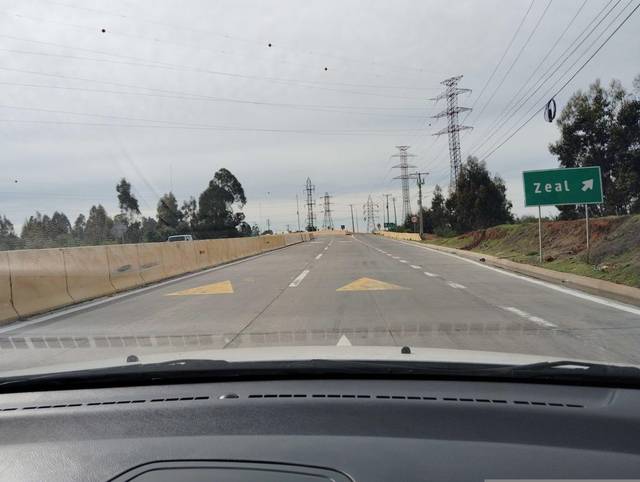
Region: Chile
Coordinates: -33.074, -71.627